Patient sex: M
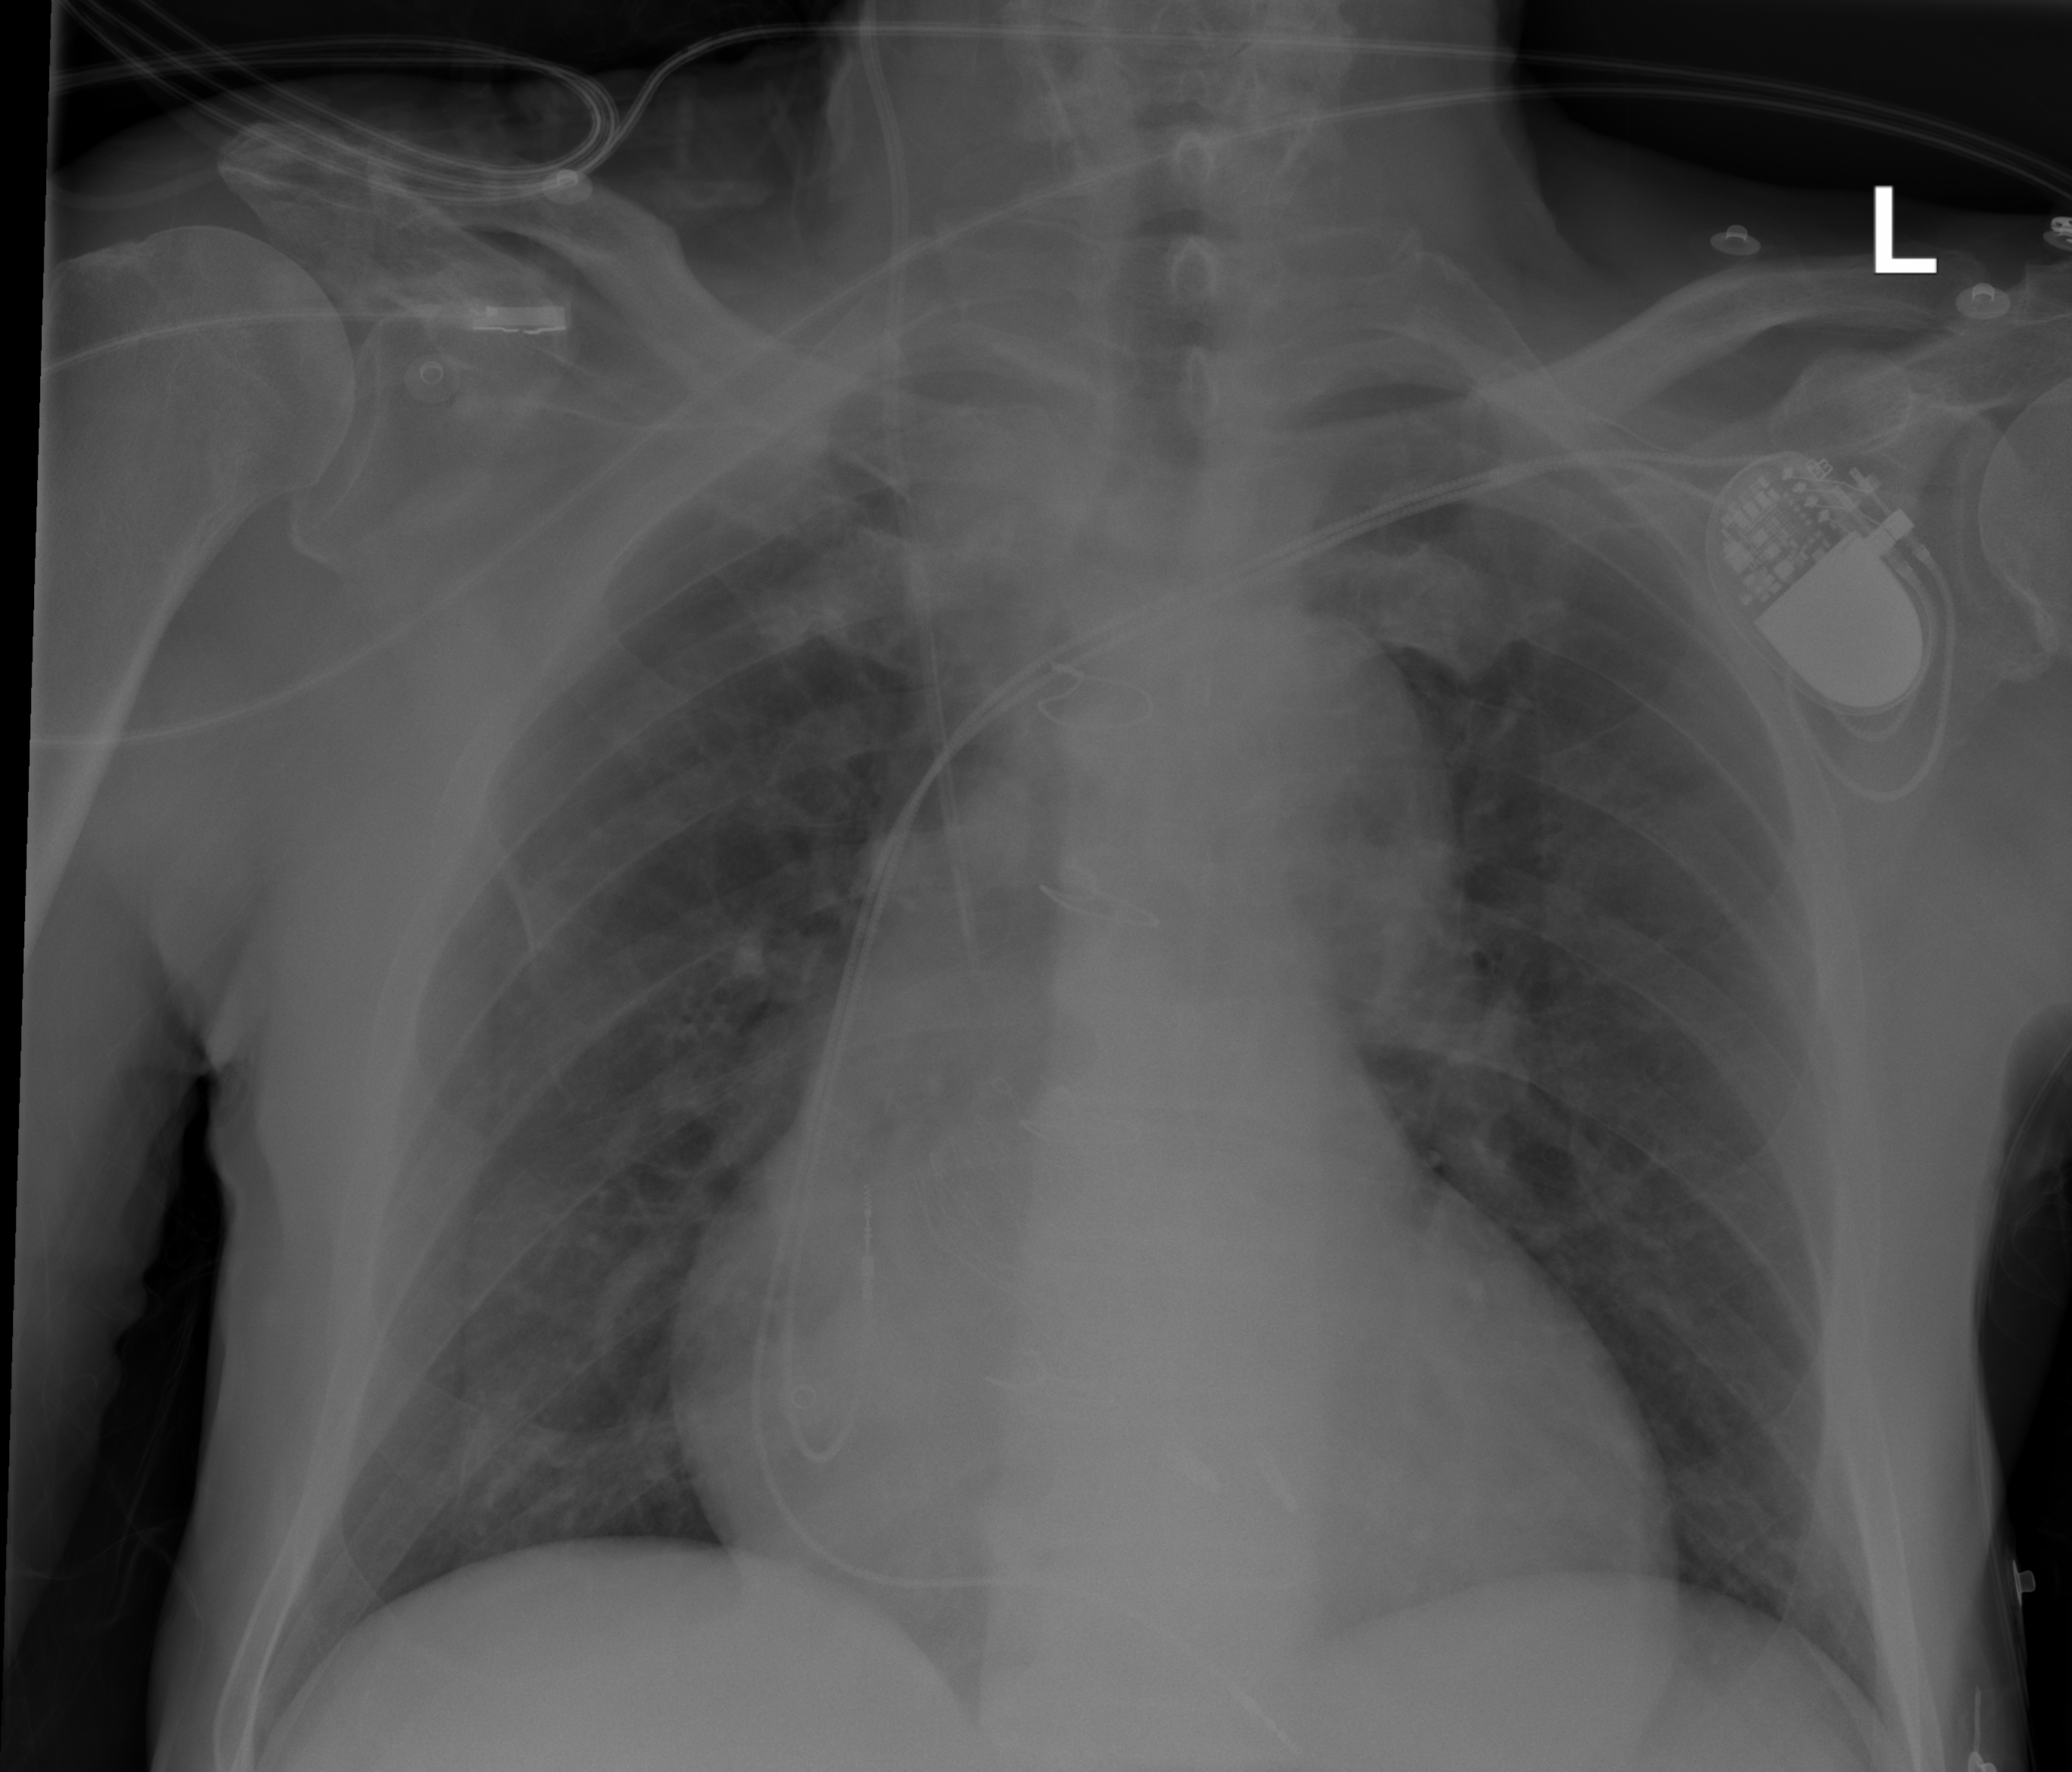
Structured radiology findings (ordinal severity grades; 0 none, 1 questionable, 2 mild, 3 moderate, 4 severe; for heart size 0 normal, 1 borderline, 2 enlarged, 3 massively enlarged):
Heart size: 2
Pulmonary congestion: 2
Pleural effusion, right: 0
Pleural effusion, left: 0
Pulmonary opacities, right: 1
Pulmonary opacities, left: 0
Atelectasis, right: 0
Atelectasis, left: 0